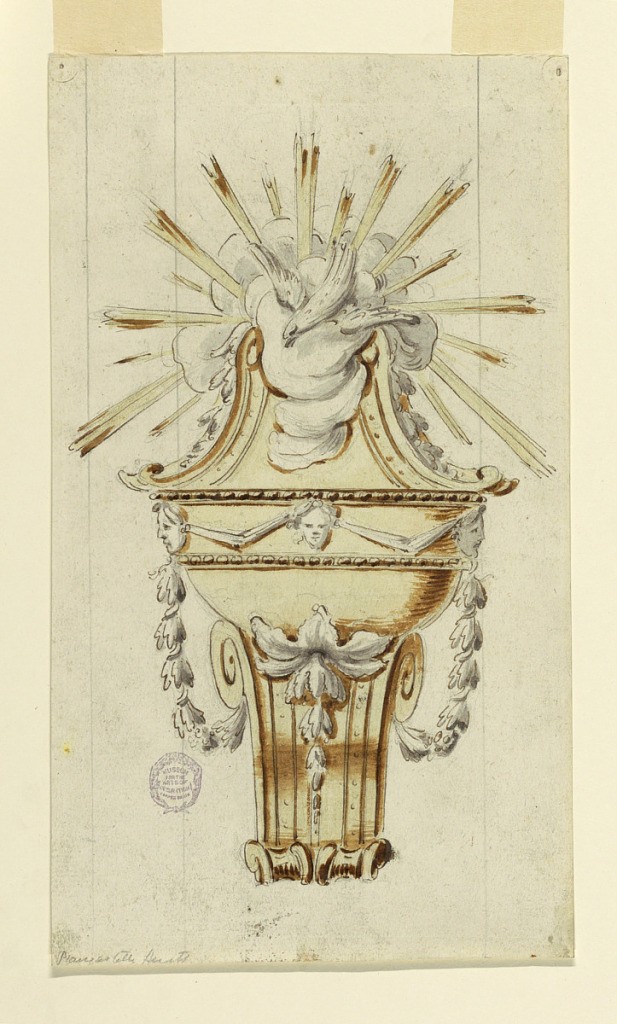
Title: Project for a Holy Water Font
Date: late 18th century
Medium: Graphite, pen and ink, brush and watercolor on paper
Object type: Drawing
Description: Bowl decorated with a frieze in which heads support drapery festoons. Below is a volute connected with the frieze by festoons. Above is a pediment with the dove of the Holy Spirit in clouds and with a glory of rays.